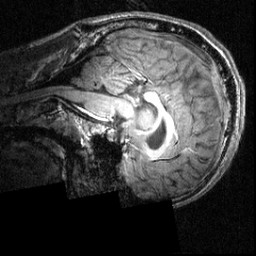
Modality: T1w
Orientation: sagittal
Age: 20
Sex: male
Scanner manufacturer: siemens
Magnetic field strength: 3.951 T
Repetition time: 1.5 s
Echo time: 0.00335 s